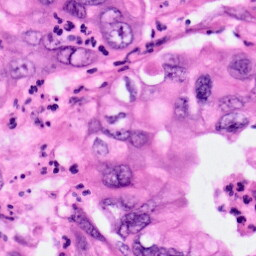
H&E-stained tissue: Pancreatic